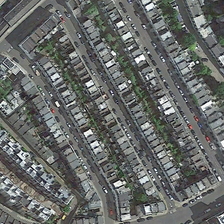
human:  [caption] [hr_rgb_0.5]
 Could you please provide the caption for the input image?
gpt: many buildings and green trees are in a dense residential area .

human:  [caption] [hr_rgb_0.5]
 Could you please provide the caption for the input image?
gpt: many buildings and green trees are in a dense residential area .

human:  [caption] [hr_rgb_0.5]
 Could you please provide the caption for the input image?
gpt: many buildings and green trees are in a dense residential area .

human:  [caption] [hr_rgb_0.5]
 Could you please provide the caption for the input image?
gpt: many buildings and green trees are in a dense residential area .

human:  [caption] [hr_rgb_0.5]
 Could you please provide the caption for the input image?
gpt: many buildings and green trees are in a dense residential area .